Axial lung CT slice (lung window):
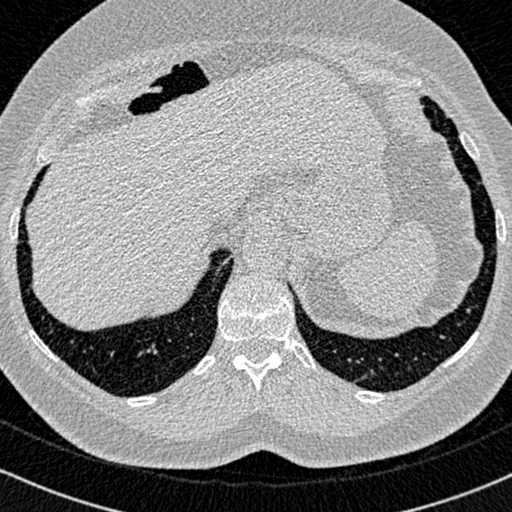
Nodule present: no